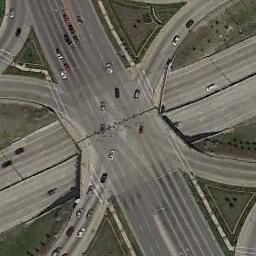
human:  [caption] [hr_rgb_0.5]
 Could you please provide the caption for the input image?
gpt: The perimeter of the overpasses is completely covered by vegetation .

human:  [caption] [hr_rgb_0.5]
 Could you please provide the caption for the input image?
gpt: Many cars are on the overpass .

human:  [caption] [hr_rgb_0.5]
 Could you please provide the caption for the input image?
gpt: The overpass is next to the grass with some cars .

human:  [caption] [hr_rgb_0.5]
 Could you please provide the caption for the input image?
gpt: The clover-leaf overpasses over the roads and some cars are driving on the roads and the overpass .

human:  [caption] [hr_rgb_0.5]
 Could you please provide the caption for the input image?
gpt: There are green lawns around the overpass .